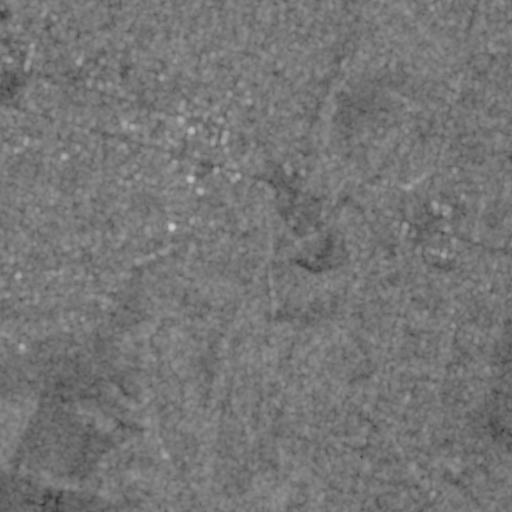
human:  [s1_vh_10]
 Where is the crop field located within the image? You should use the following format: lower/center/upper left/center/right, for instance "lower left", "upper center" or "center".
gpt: The crop field is located in the lower right of the image.
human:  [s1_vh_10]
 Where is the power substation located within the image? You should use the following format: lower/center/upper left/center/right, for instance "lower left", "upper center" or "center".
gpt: The power substation is located in the center left of the image.
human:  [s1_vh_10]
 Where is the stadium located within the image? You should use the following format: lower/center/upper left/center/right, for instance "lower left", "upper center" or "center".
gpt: The stadium is located in the upper left of the image.
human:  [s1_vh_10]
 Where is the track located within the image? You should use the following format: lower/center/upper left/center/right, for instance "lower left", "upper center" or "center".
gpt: The track is located in the center right of the image.
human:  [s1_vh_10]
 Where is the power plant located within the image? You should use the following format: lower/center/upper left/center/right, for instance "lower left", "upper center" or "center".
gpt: There is no power plant in the image.

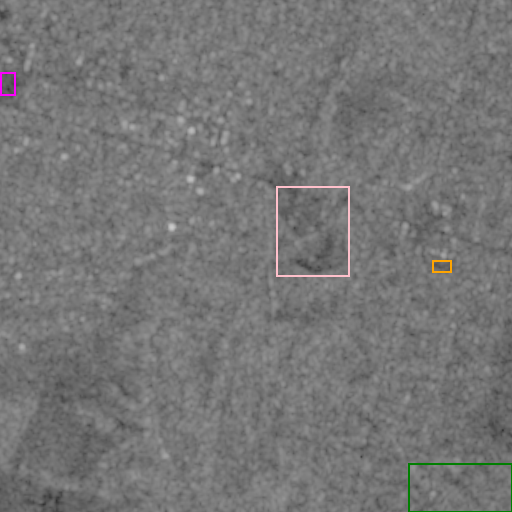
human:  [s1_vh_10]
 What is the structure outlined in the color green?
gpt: The structure outlined in green is a crop field.
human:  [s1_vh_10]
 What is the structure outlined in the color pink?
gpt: The structure outlined in pink is a park.
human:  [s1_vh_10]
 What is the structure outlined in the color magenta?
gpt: The structure outlined in magenta is a stadium.
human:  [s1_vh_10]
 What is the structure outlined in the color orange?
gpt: The structure outlined in orange is a track.
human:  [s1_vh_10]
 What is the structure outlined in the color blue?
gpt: There is no blue outline.